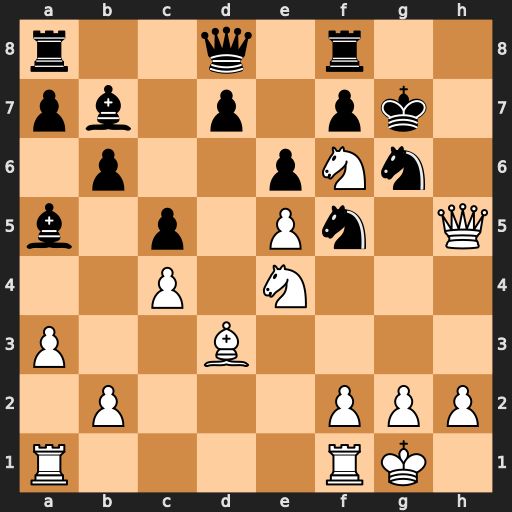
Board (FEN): r2q1r2/pb1p1pk1/1p2pNn1/b1p1Pn1Q/2P1N3/P2B4/1P3PPP/R4RK1
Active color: w
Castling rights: -
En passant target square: -
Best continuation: Qh7#